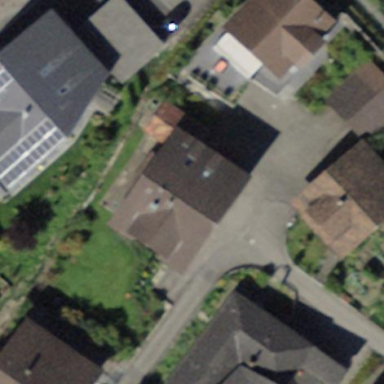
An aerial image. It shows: Residential building.